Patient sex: M
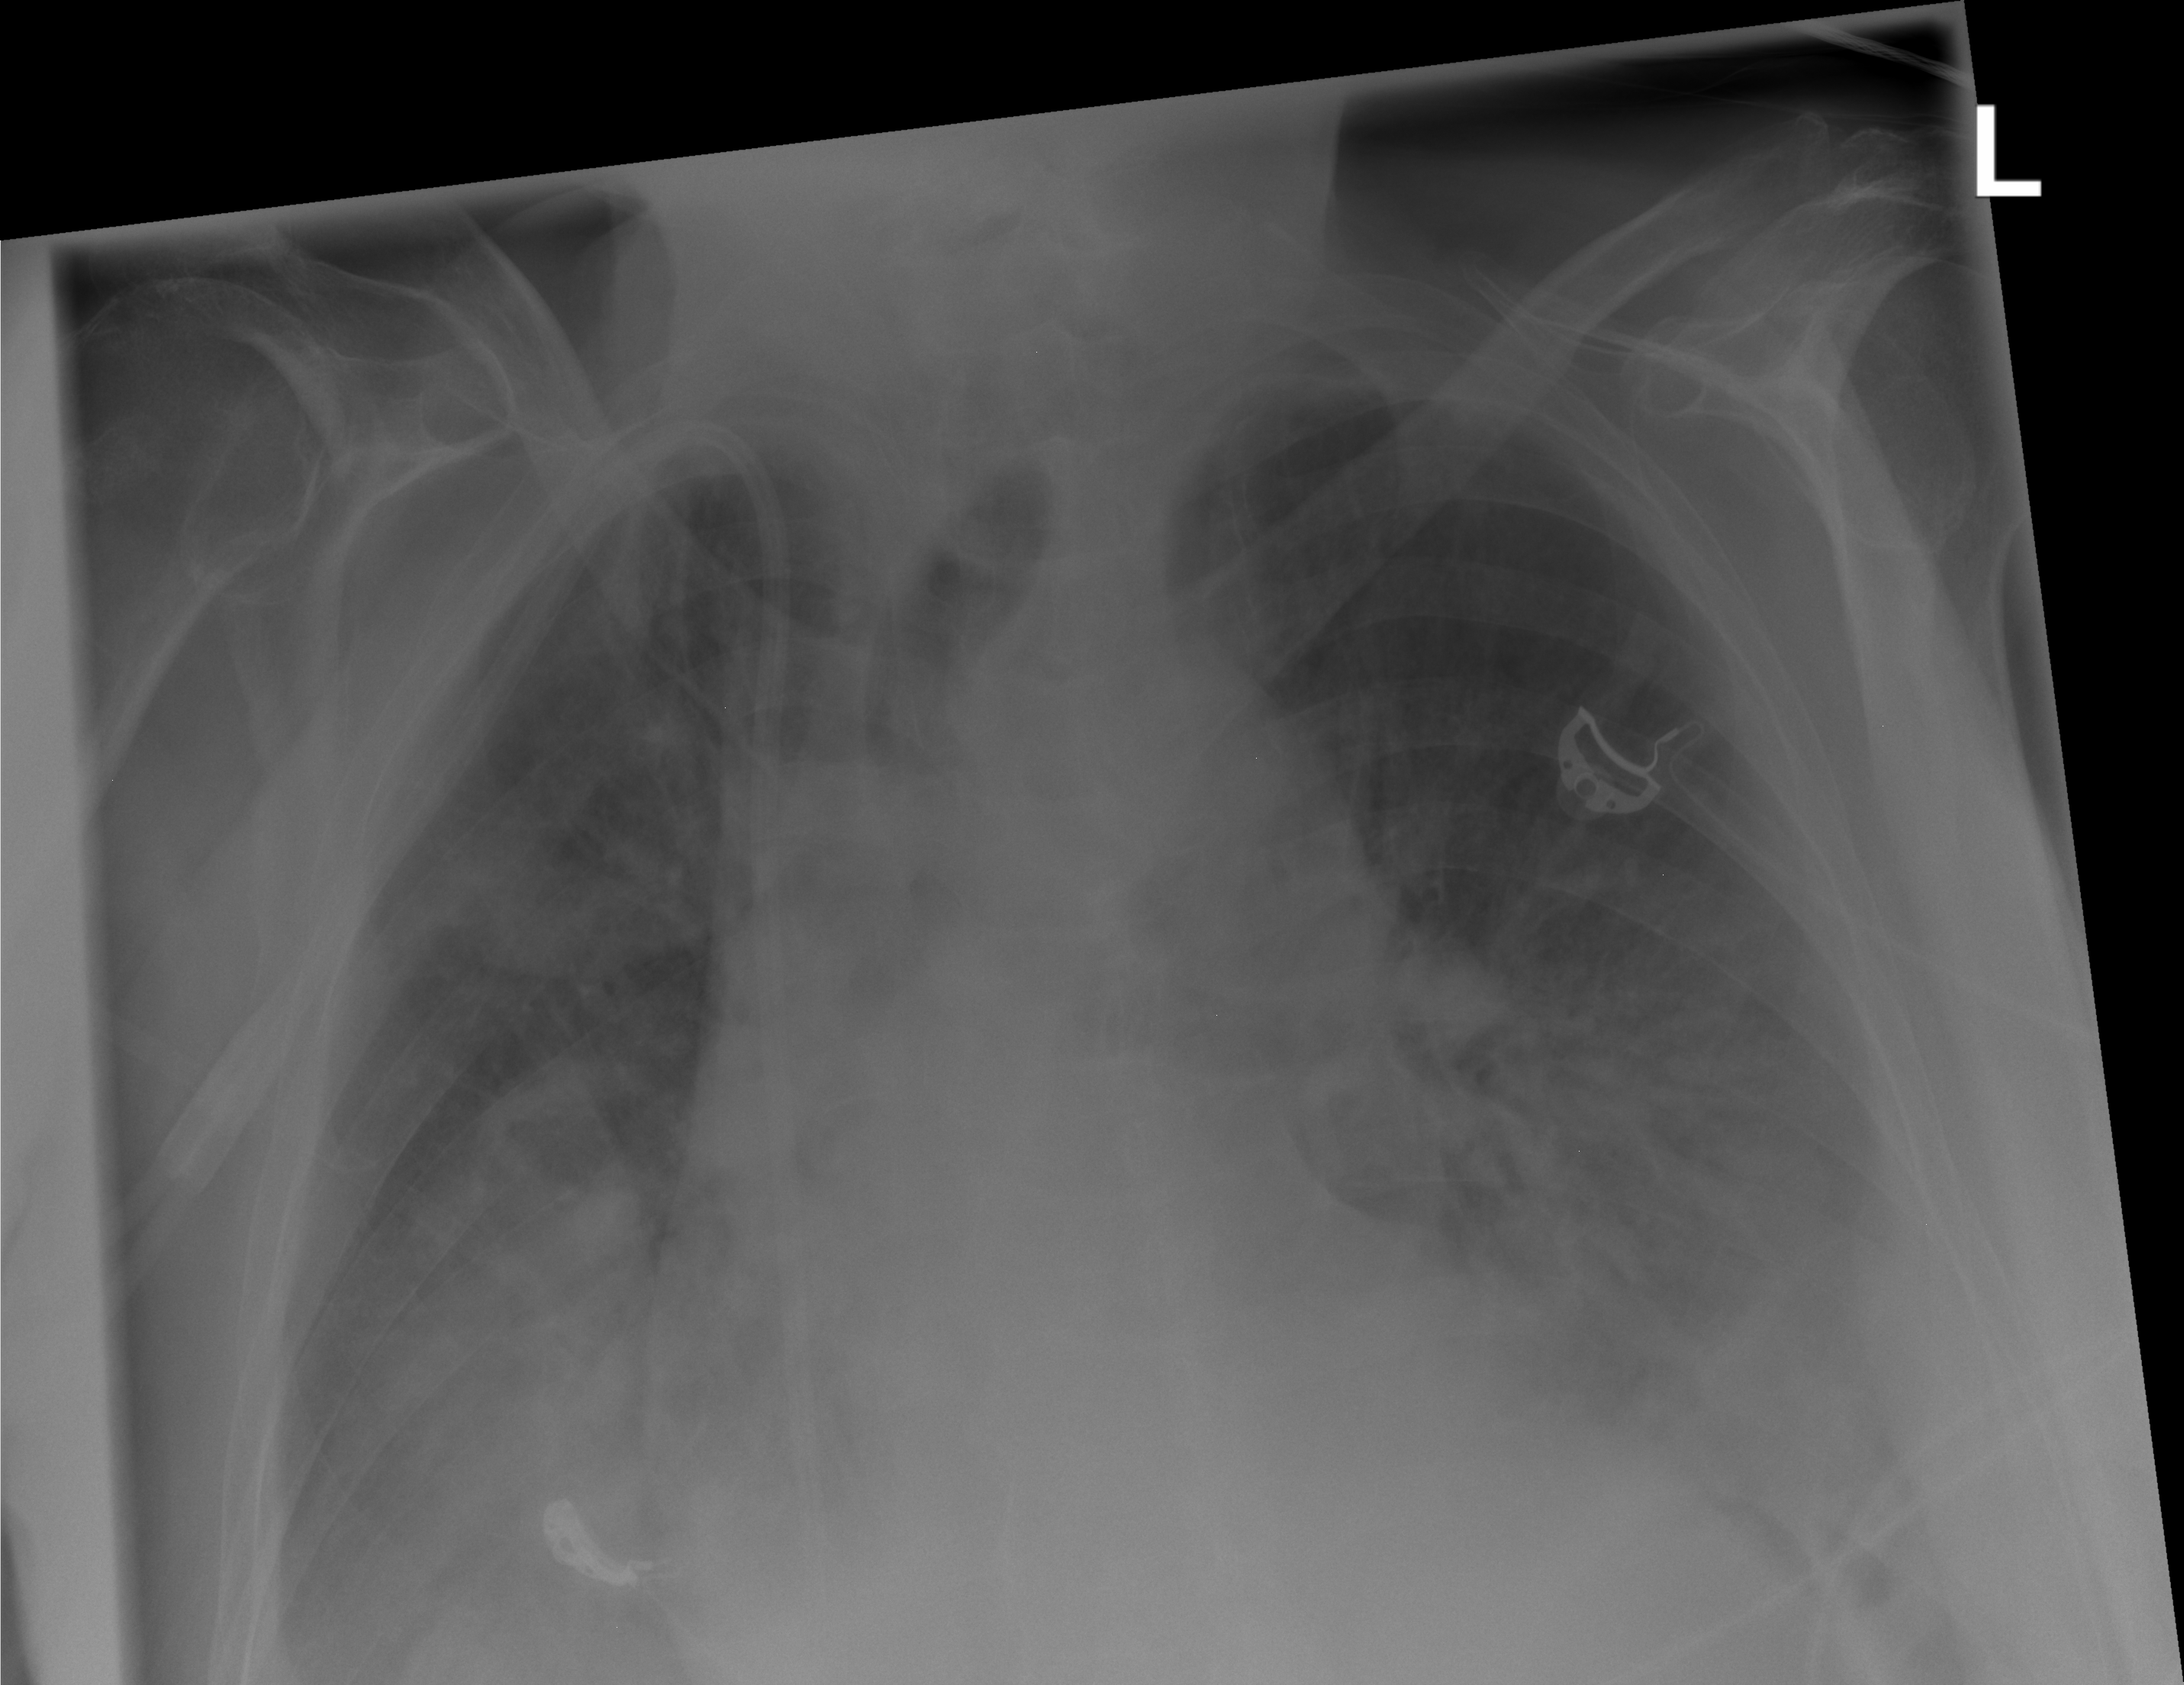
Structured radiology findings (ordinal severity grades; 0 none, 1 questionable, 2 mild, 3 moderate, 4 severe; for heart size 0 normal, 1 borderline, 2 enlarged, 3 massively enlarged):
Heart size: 2
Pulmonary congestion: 3
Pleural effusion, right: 2
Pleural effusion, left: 3
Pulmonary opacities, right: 2
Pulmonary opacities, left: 2
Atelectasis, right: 2
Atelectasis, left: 2